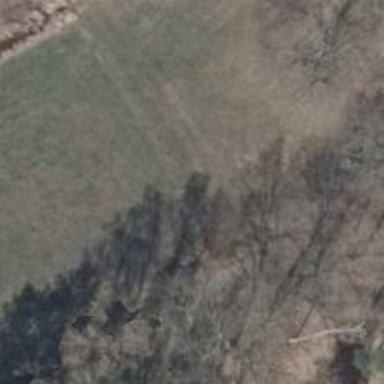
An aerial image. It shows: Grassy track with grade 5 track type.